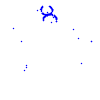
Particle: proton